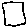
Label: square